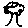
Label: tree